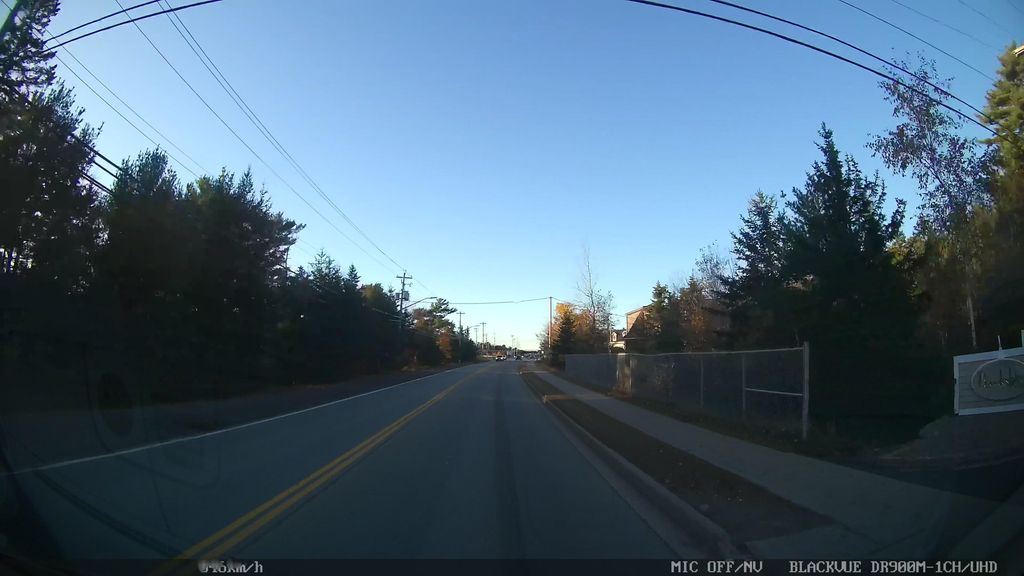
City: halifax